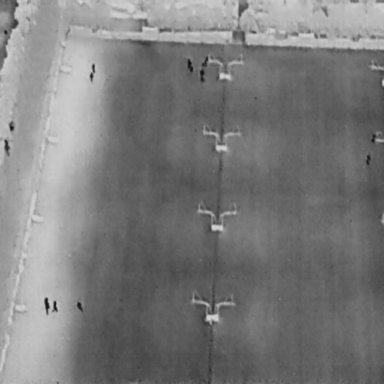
There are 12 People in the infrared image.